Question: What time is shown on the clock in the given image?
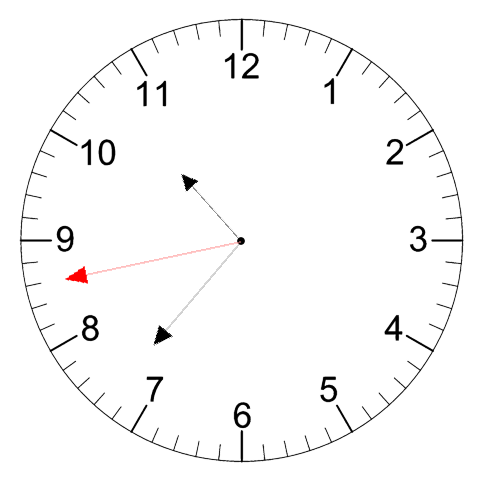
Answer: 10:36:43